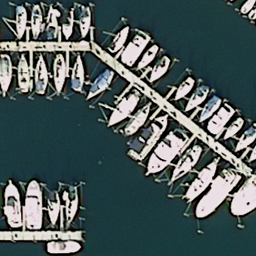
Label: harbor